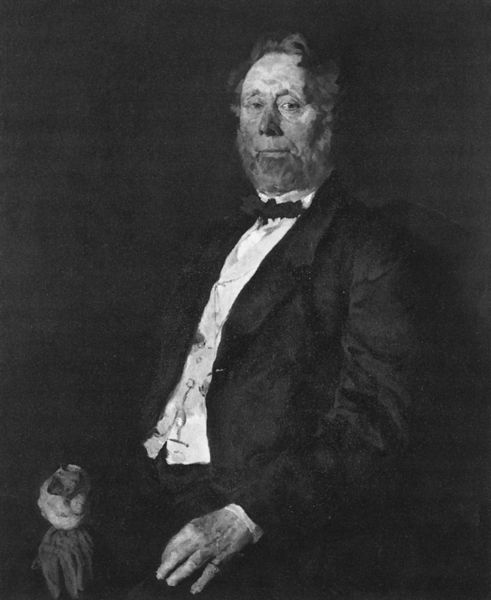
Titel: Portrait Johann Heinrich Pallenberg
Künstler: Wilhelm Maria Hubertus Leibl
Institution: Köln, Wallraf-Richartz-Museum
Schlagwörter: hand, mann, grau, mund, nase, schwarz, stirn, bart, hemd, jacke, augen, hände, portrait, porträt, haare, sitzend, brauen, fliege, weste, schwarzweiß, manschette, halbprofil